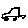
Label: car